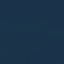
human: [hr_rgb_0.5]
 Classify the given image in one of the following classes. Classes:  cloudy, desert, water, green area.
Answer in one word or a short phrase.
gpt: water